Interaction volume radius: 5 \u00c5
Interaction volume height: 10 \u00c5
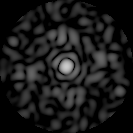
Disorder parameter: 0.8437